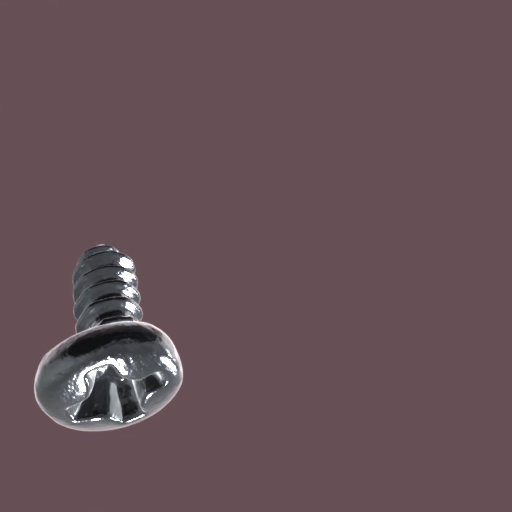
Label: screw